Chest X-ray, AP view. Patient: 41 years old, sex F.
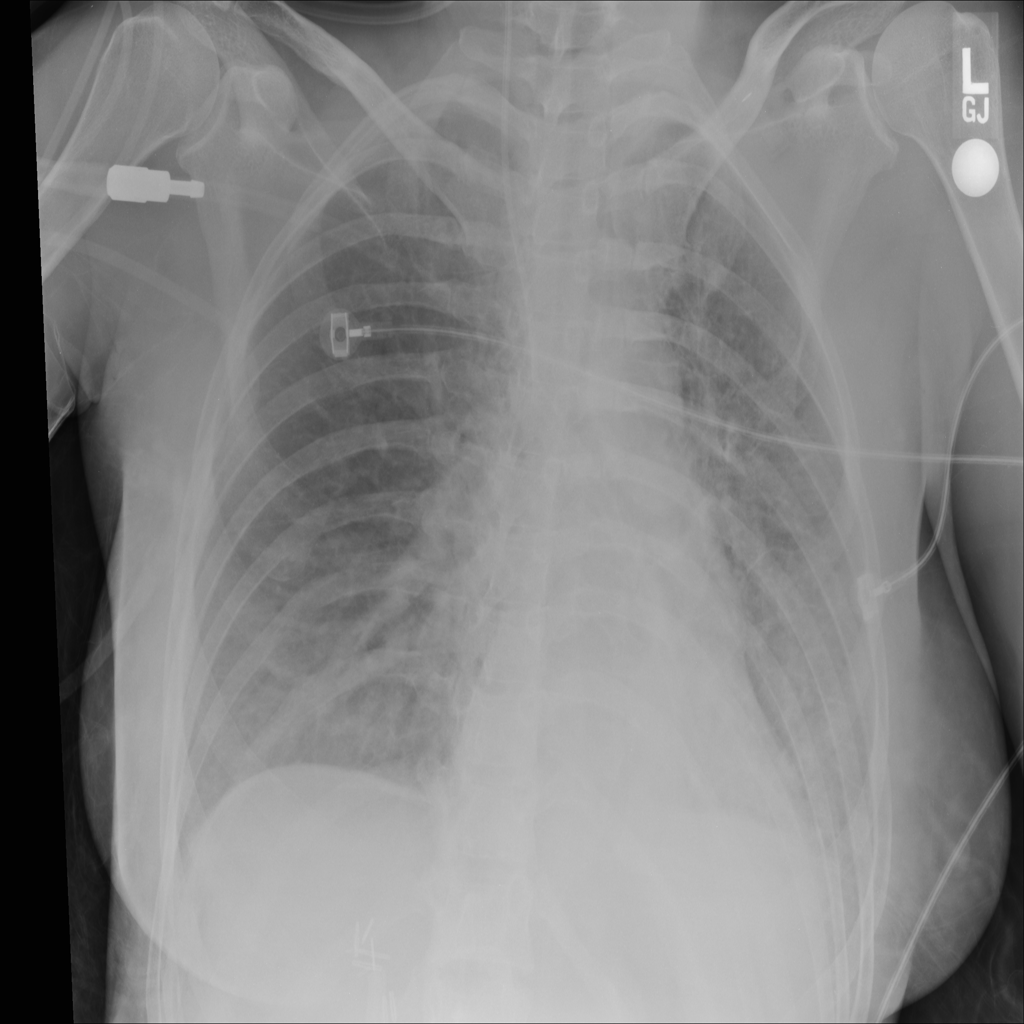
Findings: Infiltration